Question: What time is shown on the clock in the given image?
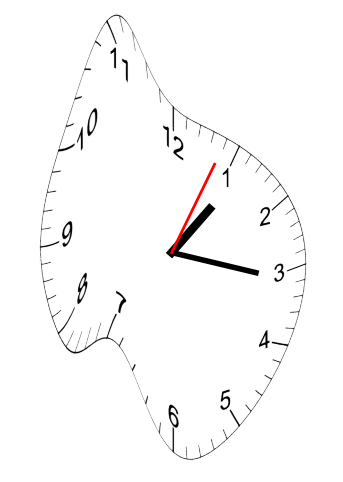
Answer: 01:16:04